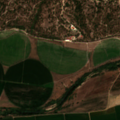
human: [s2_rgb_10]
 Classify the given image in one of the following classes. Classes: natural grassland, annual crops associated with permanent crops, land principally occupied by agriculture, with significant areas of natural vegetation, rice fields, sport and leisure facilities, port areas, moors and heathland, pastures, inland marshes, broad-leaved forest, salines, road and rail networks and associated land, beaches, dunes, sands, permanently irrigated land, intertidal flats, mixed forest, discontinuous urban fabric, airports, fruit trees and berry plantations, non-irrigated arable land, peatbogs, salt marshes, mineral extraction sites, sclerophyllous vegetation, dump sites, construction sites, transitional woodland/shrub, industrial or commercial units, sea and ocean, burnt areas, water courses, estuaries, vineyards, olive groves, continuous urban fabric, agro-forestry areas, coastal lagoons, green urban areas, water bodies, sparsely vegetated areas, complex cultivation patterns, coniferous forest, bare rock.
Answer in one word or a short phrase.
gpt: permanently irrigated land, rice fields, pastures, broad-leaved forest, mixed forest